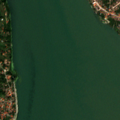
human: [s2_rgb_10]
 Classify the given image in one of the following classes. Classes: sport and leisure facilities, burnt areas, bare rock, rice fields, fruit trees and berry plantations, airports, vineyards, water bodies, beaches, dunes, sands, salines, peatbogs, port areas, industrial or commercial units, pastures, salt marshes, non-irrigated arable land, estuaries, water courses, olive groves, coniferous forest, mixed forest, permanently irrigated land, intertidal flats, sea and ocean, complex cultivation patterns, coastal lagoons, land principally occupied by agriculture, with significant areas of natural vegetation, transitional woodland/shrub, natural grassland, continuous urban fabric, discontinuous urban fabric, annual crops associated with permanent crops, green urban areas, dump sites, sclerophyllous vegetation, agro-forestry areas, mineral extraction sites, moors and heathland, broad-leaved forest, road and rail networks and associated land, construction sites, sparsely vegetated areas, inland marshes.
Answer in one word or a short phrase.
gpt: discontinuous urban fabric, non-irrigated arable land, land principally occupied by agriculture, with significant areas of natural vegetation, water courses